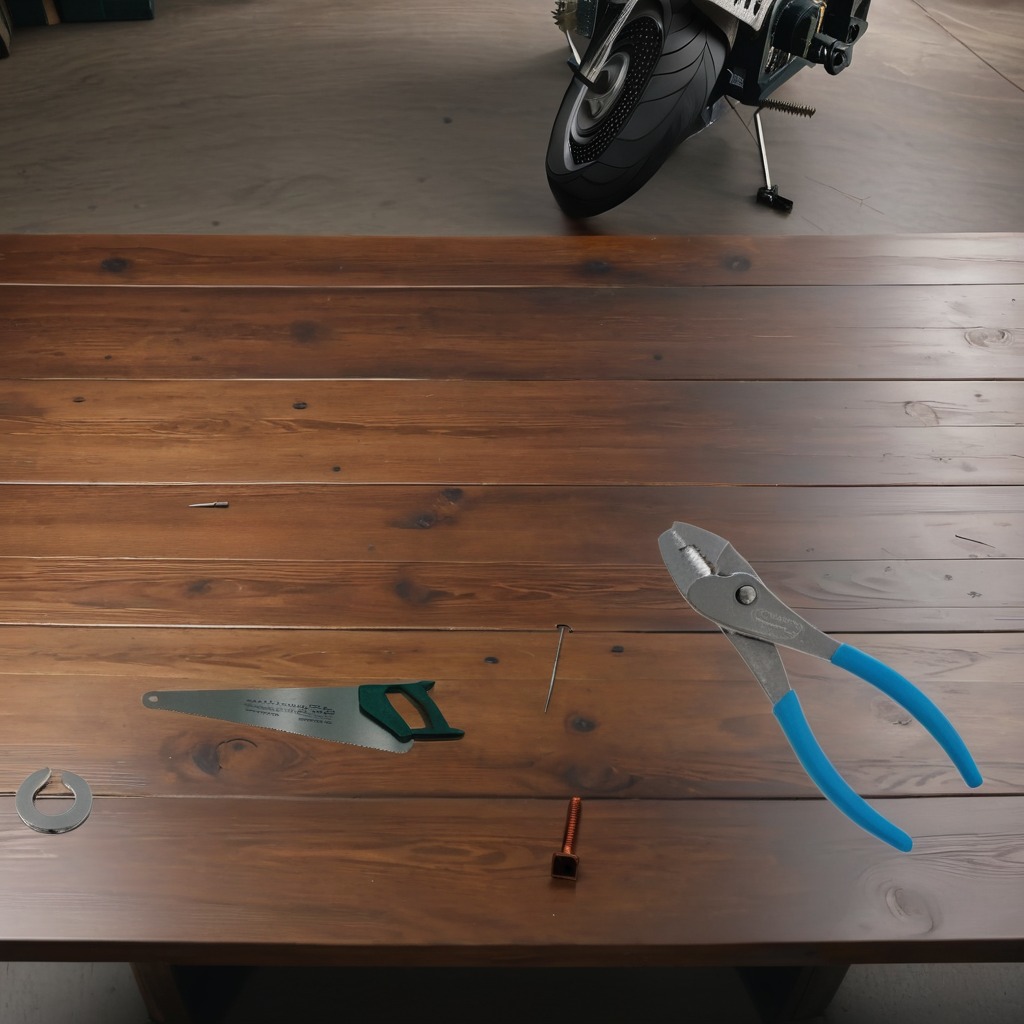
A flat metal washer, a metal machine screw, an iron nail, pliers, and a handheld metal saw are lying on the wooden table in a vintage motorcycle garage.